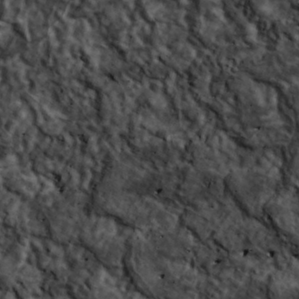
Label: non_frost